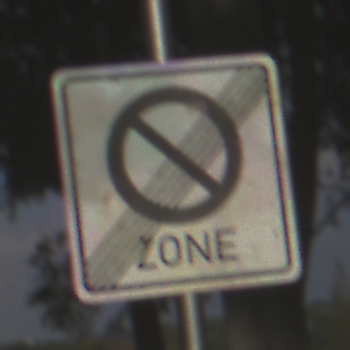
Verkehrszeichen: EndeEingeschraenktesHalteverbotZone
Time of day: MorningAfternoon
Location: Outdoor (Nature)
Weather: Clear
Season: NotSpecified
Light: Natural